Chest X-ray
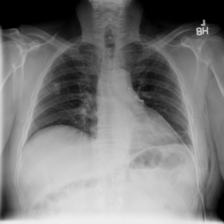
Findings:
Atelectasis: positive
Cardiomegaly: negative
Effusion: negative
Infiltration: negative
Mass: negative
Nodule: negative
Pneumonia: negative
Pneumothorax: negative
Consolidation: negative
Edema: negative
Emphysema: positive
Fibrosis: negative
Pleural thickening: negative
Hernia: negative